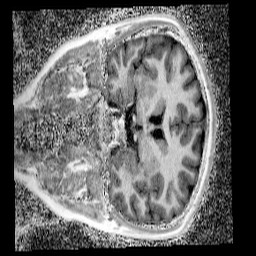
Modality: UNIT1_denoised
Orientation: coronal
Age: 14
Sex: female
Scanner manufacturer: siemens
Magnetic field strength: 3 T
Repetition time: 4 s
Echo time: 0.00299 s